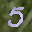
Label: 5